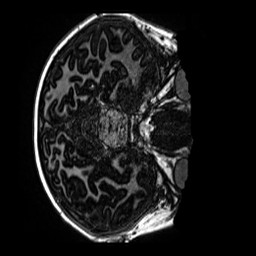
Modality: MP2RAGE
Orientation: axial
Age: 10
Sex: male
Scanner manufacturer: siemens
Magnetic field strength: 3 T
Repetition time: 4 s
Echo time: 0.00299 s